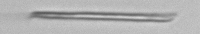
Label: fiber